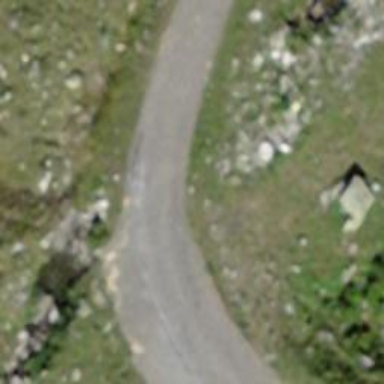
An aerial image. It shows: Well-maintained track road with grade 1 tracktype.